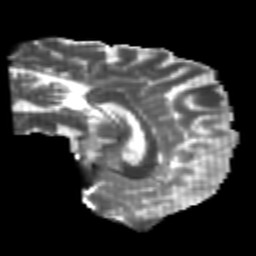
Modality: T2w
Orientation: sagittal
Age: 24
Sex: male
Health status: healthy
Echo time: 0.074 s